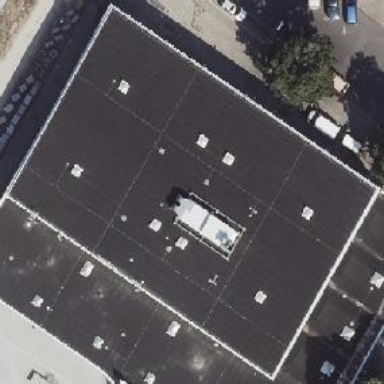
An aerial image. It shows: Building with flat gray roof.